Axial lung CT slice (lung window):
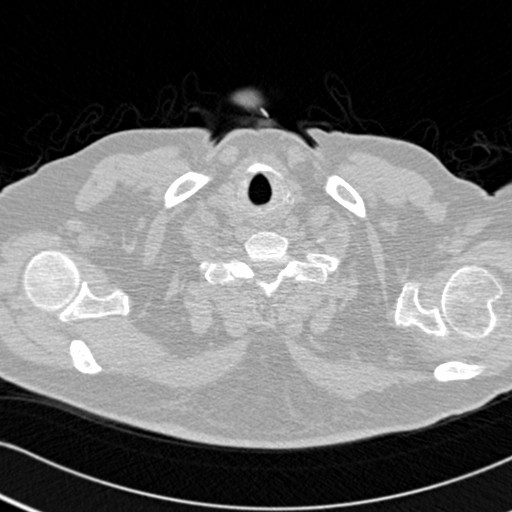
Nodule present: no